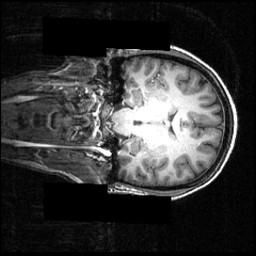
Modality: T1w
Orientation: coronal
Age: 23
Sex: female
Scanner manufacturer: siemens
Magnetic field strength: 3.951 T
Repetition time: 1.5 s
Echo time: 0.00335 s